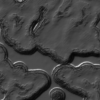
Label: not_dusty